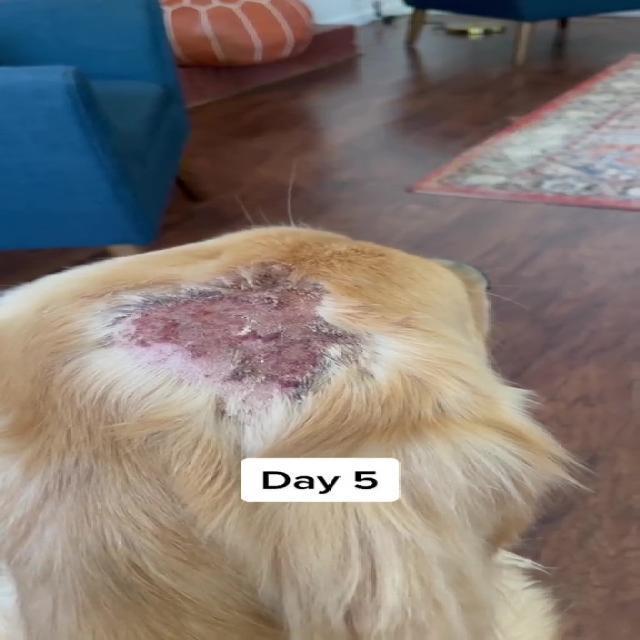
Canine dermatitis — inflammation of the skin presenting with erythema, pruritus, papules, and excoriation. May be allergic, contact, or atopic in origin.